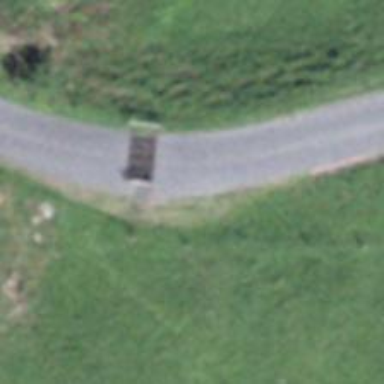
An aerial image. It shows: Cattle grid.